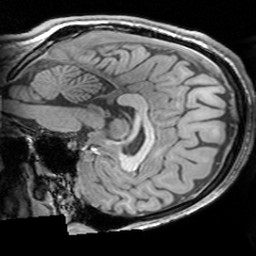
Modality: T1w
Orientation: sagittal
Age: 21
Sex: male
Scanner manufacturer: siemens
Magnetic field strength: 3 T
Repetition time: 1.63 s
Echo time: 0.00311 s